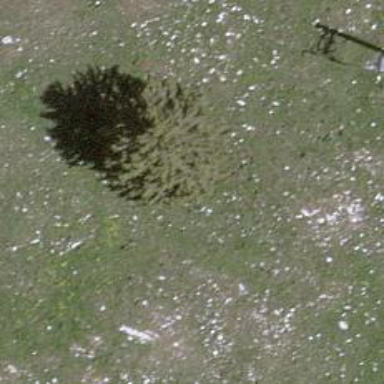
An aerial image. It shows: Single tag "natural: tree."